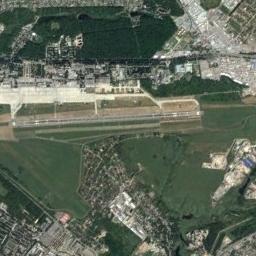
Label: airport